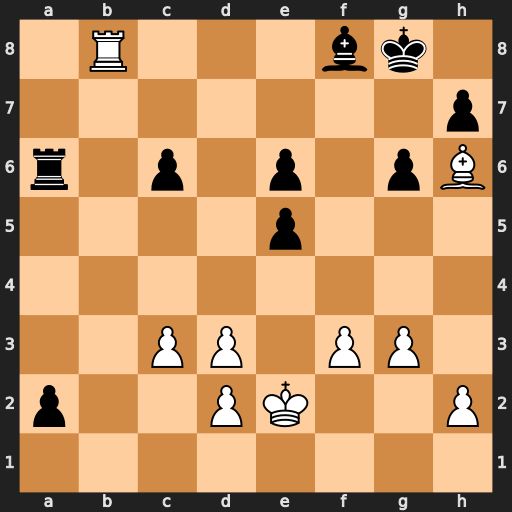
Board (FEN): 1R3bk1/7p/r1p1p1pB/4p3/8/2PP1PP1/p2PK2P/8
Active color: w
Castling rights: -
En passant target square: -
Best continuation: Rxf8#